Question: I want to display the sum and the parentage of the performance values for the department vise filtered employees.
When I add values to the second row, the values add to the first row's sum.
Can some one help me to find the coding issue on my code??? Thanks.
This is my calculation view.

This is PHP code:
'''
<tbody>
<?php
if(isset($_POST['filter'])){
$department = $_POST['department'];
$query1 = "SELECT * FROM employee_personal_details e INNER JOIN department_details a ON e.dep_id=a.dep_id WHERE dep_name = '$department' ";
$employees = mysqli_query($connection,$query1);
while ($list = mysqli_fetch_array($employees)) {
echo "<tr>";
echo "<td>".$list['emp_fullName']."</td>";
echo "<td><input type="text" name="amount" class="cal" size="1"></td>";
echo "<td><input type="text" name="amount" class="cal" size="1"></td>";
echo "<td><input type="text" name="amount" class="cal" size="1"></td>";
echo "<td><input type="text" name="amount" class="cal" size="1"></td>";
echo "<td><input type="text" name="amount" class="cal" size="1"></td>";
echo "<td><input type="text" name="amount" class="cal" size="1"></td>";
echo "<td><input type="text" name="amount" class="cal" size="1"></td>";
echo "<td id="sum"></td>";
echo "<td id="prec"></td>";
}
}
?>
</tbody>
'''
and this is my javascript code:
'''
$(document).ready(function () {
$(".cal").each(function () {
$(this).keyup(function () {
//Initialize total to 0
var total = 0;
$(".cal").each(function () {
if (!isNaN(this.value) && this.value.length != 0 && this.value < 4) {
total += parseFloat(this.value);
precentage = (total/21)*100;
}
});
$('#sum').html(total);
$('#prec').html(precentage.toFixed(2));
});
});
});
'''
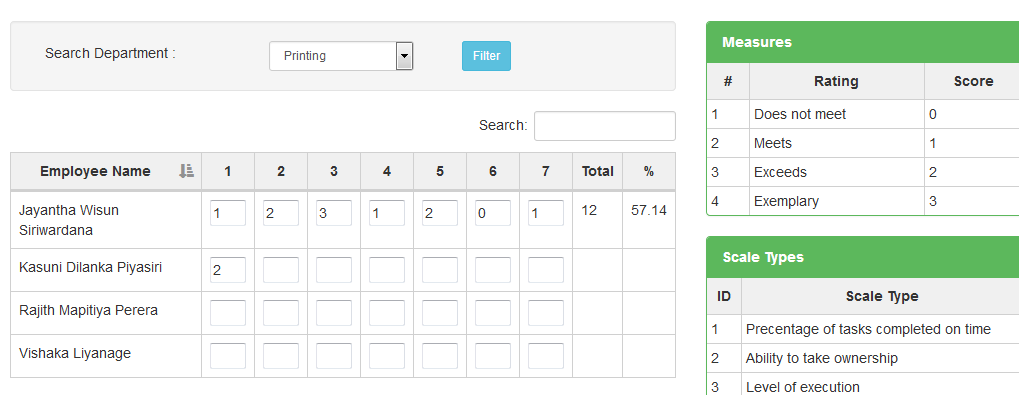
Answer: Here you go with a solution
'''
$(document).ready(function () {
$('.cal').keyup(function(){
var sum = 0;
var precentage = 0;
$('.cal').each(function(){
var curVal = parseFloat($(this).val());
if(!isNaN(curVal) && curVal.length != 0 && curVal < 4){
sum += curVal;
precentage = (sum/21)*100;
}
});
$('#sum').html(sum);
$('#prec').html(precentage.toFixed(2));
});
});
'''
'''
<script src="https://ajax.googleapis.com/ajax/libs/jquery/2.1.1/jquery.min.js"></script>
<input type="text" name="amount" class="cal" size="1">
<input type="text" name="amount" class="cal" size="1">
<input type="text" name="amount" class="cal" size="1">
<input type="text" name="amount" class="cal" size="1">
<input type="text" name="amount" class="cal" size="1">
SUM: <div id="sum"></div>
Precentage: <div id="prec"></div>
'''
'''
$(document).ready(function () {
$('.cal').keyup(function(){
var sum = 0;
var precentage = 0;
$(this).closest('tr').find('td').each(function(){
var curVal = parseFloat($(this).find('.cal').val());
if(!isNaN(curVal) && curVal.length != 0 && curVal < 4){
sum += curVal;
precentage = (sum/21)*100;
}
});
$(this).closest('tr').find('td').find('.sum').html(sum);
$(this).closest('tr').find('td').find('.prec').html(precentage.toFixed(2));
});
});
'''
'''
<script src="https://ajax.googleapis.com/ajax/libs/jquery/2.1.1/jquery.min.js"></script>
<table>
<tr>
<td><input type="text" name="amount" class="cal" size="1"></td>
<td><input type="text" name="amount" class="cal" size="1"></td>
<td><input type="text" name="amount" class="cal" size="1"></td>
<td><input type="text" name="amount" class="cal" size="1"></td>
<td><input type="text" name="amount" class="cal" size="1"></td>
<td>
SUM: <div class="sum"></div>
Precentage: <div class="prec"></div>
</td>
</tr>
<tr>
<td><input type="text" name="amount" class="cal" size="1"></td>
<td><input type="text" name="amount" class="cal" size="1"></td>
<td><input type="text" name="amount" class="cal" size="1"></td>
<td><input type="text" name="amount" class="cal" size="1"></td>
<td><input type="text" name="amount" class="cal" size="1"></td>
<td>
SUM: <div class="sum"></div>
Precentage: <div class="prec"></div>
</td>
</tr>
</table>
'''
Hope this will help you.